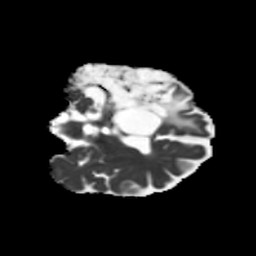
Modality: MD
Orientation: coronal
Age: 48
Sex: male
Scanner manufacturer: siemens
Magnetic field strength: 3 T
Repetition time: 5.25 s
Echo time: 0.08 s